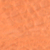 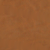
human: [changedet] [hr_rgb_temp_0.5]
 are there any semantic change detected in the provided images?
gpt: No changed to mention.